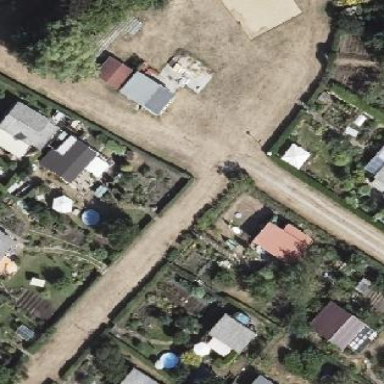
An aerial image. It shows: Plot within allotments.